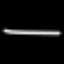
Label: line